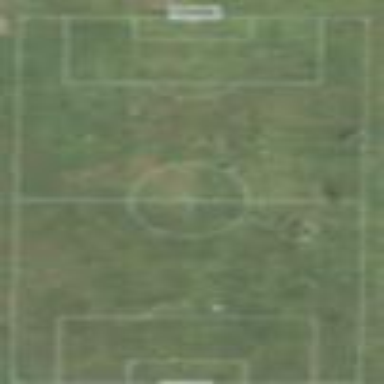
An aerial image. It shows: Soccer pitch for leisureland activities.